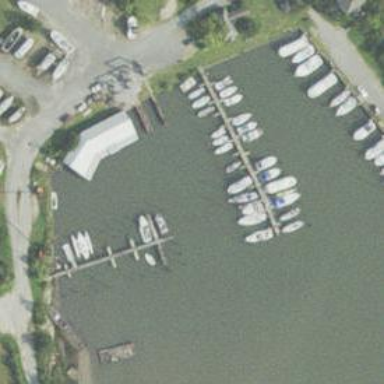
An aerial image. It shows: Dock located along the waterway.